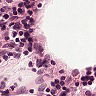
Metastatic tissue present: no